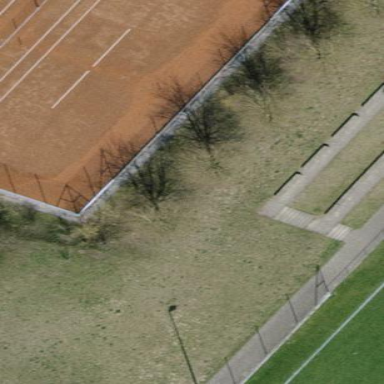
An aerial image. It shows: Sandy tennis court in leisure land pitch.